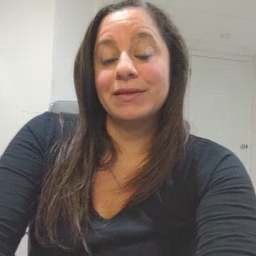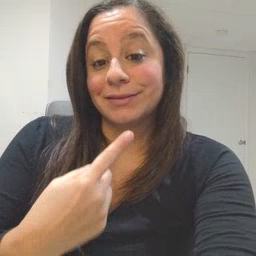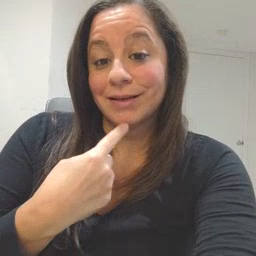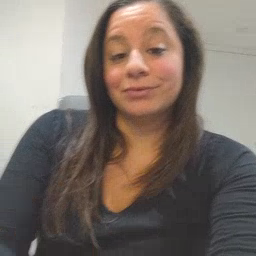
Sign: say